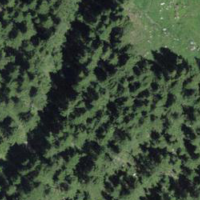
EUNIS habitat code: 41
Species observed at this site:
Melitaea diamina
Colias palaeno
Pieris napi
Vanessa atalanta
Erebia melampus
Argynnis paphia
Apis mellifera
Parnassius apollo